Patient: sex F, age 69
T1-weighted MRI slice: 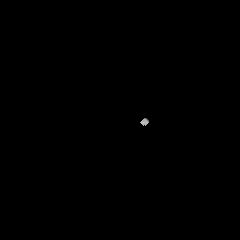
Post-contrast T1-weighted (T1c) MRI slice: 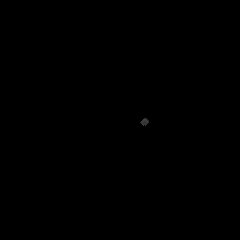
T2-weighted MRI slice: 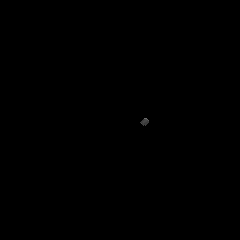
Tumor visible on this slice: no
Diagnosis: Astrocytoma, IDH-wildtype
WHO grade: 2